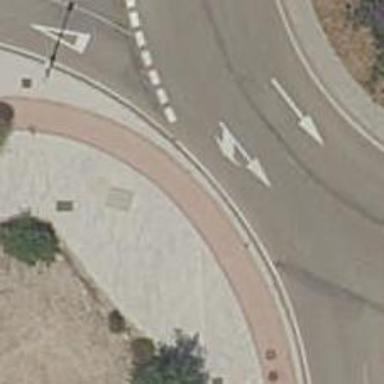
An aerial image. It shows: Cycleway.